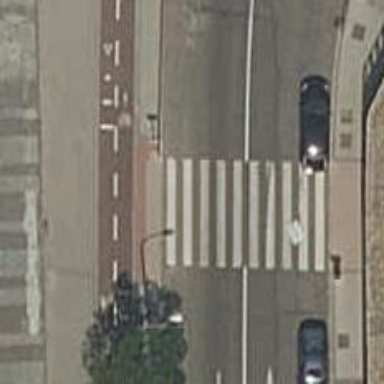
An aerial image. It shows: Marked road crossing.